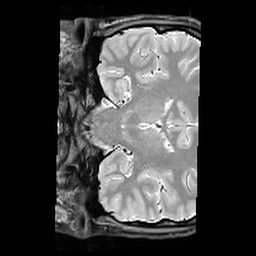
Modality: PDw
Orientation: coronal
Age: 20
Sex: female
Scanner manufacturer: siemens
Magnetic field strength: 3 T
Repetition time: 6.49 s
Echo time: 0.016 s